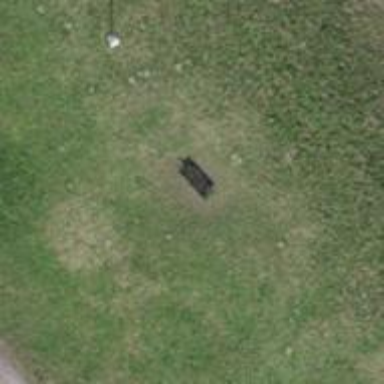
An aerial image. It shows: Bench.